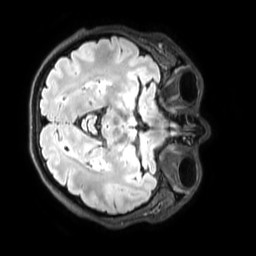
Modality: FLAIR
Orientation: axial
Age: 29
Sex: female
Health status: healthy
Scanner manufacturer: philips
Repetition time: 4.8 s
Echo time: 0.2812 s